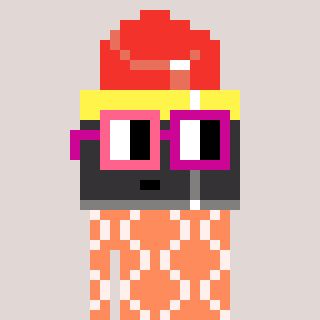
a pixel art character with square pink and red glasses, a lipstick-shaped head and a peachy-colored body on a warm background